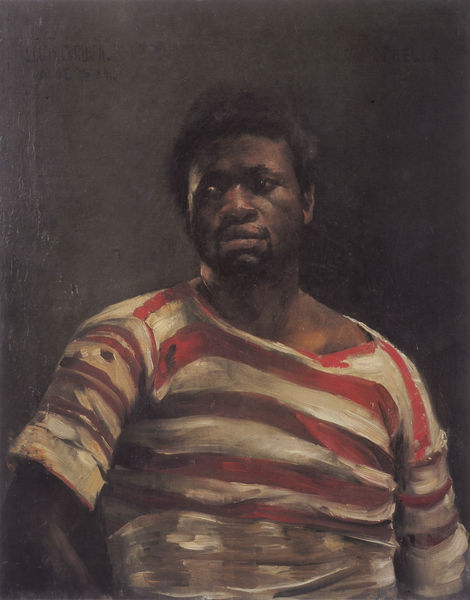
Titel: Neger "Othello"
Künstler: Lovis Corinth
Standort: Linz
Institution: Neue Galerie der Stadt Linz
Schlagwörter: dunkel, gemälde, mann, meer, schatten, weiß, ausschnitt, braun, frisur, grau, haar, hintergrund, licht, mund, nase, ohr, schwarz, blick, rot, hochformat, bart, hemd, wand, arm, arme, augen, gesicht, trauer, ärmel, bildnis, hals, portrait, porträt, signatur, öl, haare, lippen, schulter, traurig, afrika, amerika, seemann, kraft, ernst, glanz, gestreift, streifen, bauch, ellenbogen, neger, ärmlich, corinth, lovis corinth, hautfarbe, hintegrund, orient, orientalisch, loch, verletzt, matrose, löcher, geringelt, verachtung, eiß, dunke, afrikaner, dunkelhäutig, schwarzer, kraus, sklave, müde, schwart, mohr, usa, gefangener, armut, pullover, shirt, bürgerkrieg, bärtchen, schmutzig, löchrig, ringel, t shirt, brustportrait, dunckel, quergestreift, sklaverei, apartheid, rotweis, schielt, affro